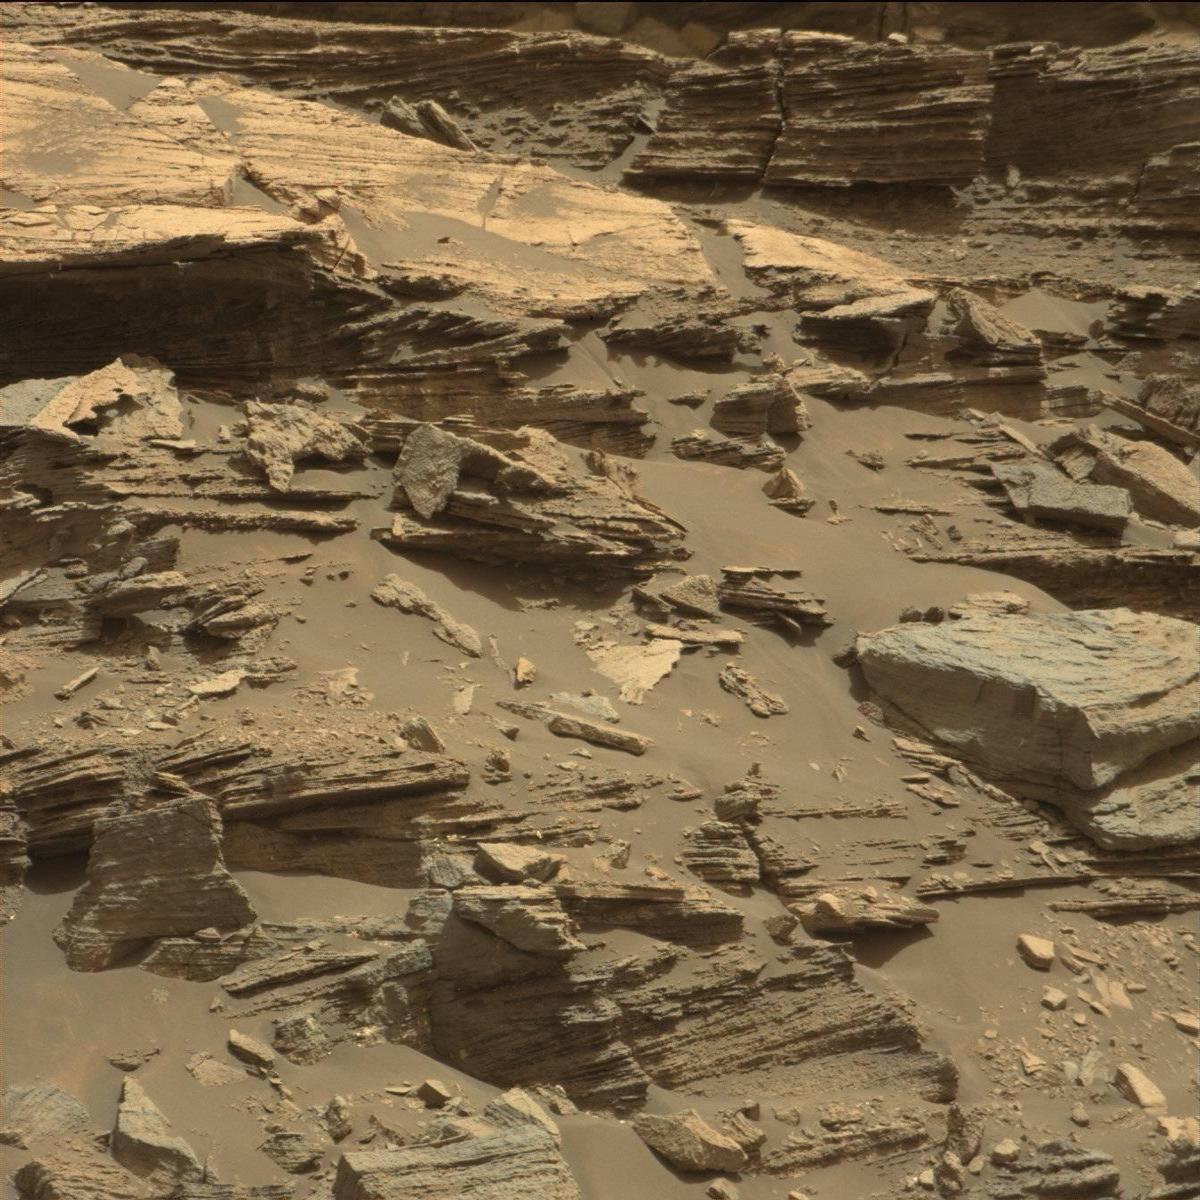
Terrain classes present: Bedrock, Sand / Soil